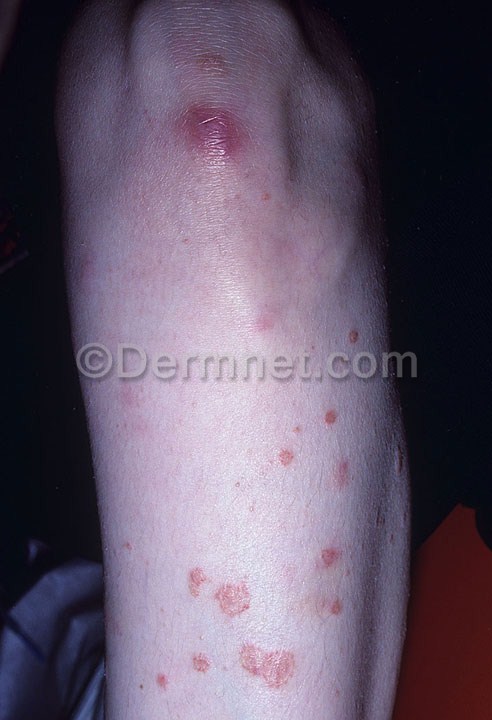
Disease: Vasculitis Photos